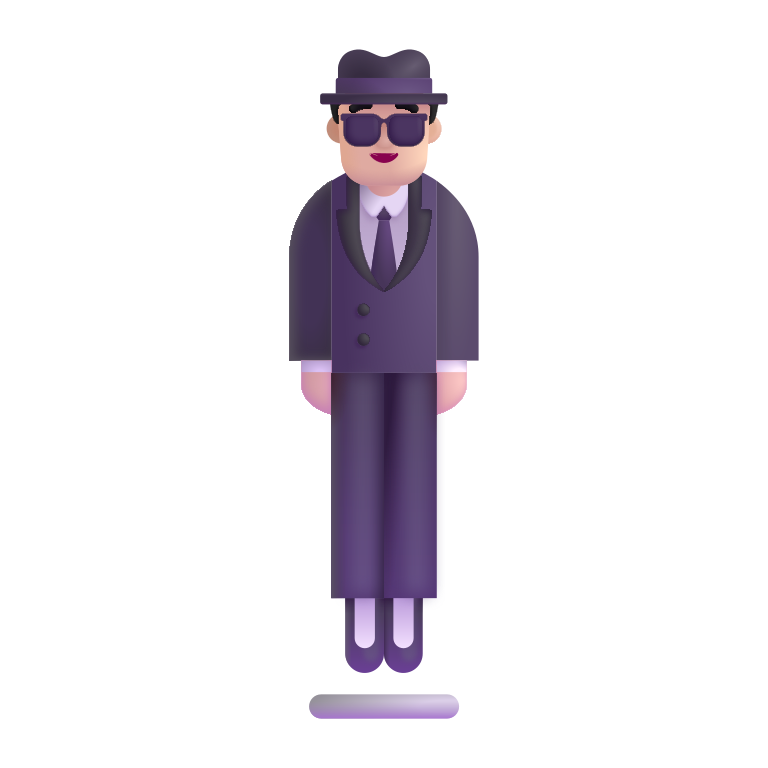
person in suit levitating color light